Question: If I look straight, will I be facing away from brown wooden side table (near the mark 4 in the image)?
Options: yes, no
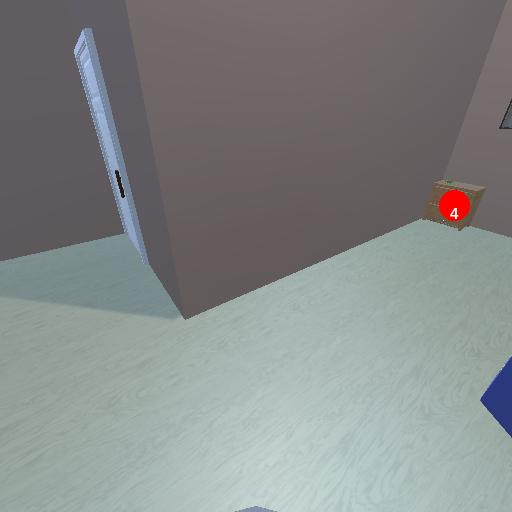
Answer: yes